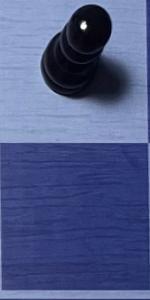
Label: Empty